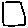
Label: square